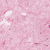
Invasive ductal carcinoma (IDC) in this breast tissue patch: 0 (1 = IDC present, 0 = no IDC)